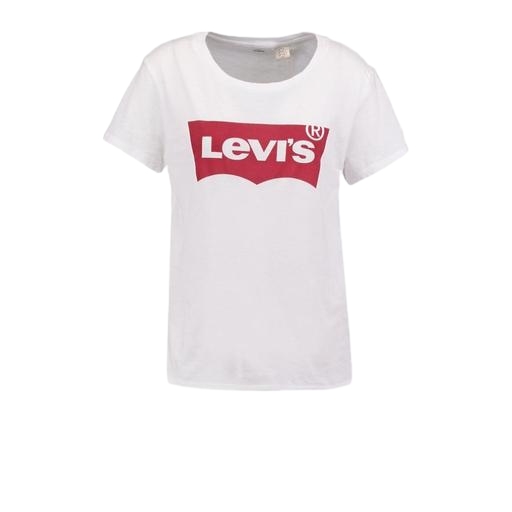
graphic tee, slim crew tee, white logo-print t-shirt, white background